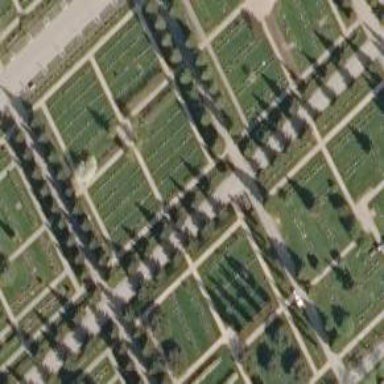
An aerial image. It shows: Sector in the cemetery.